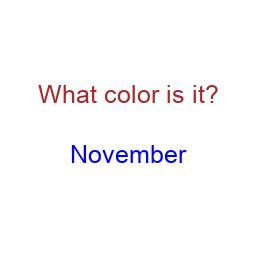
Color: blue
Background color: white
Question text color: brown